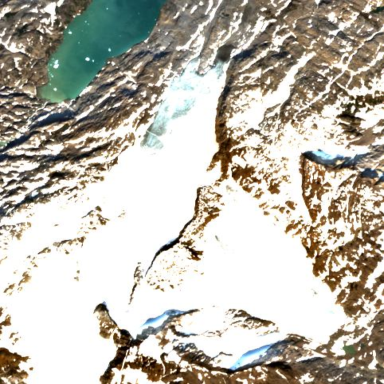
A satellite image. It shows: Stunning view of glacier.